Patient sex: M
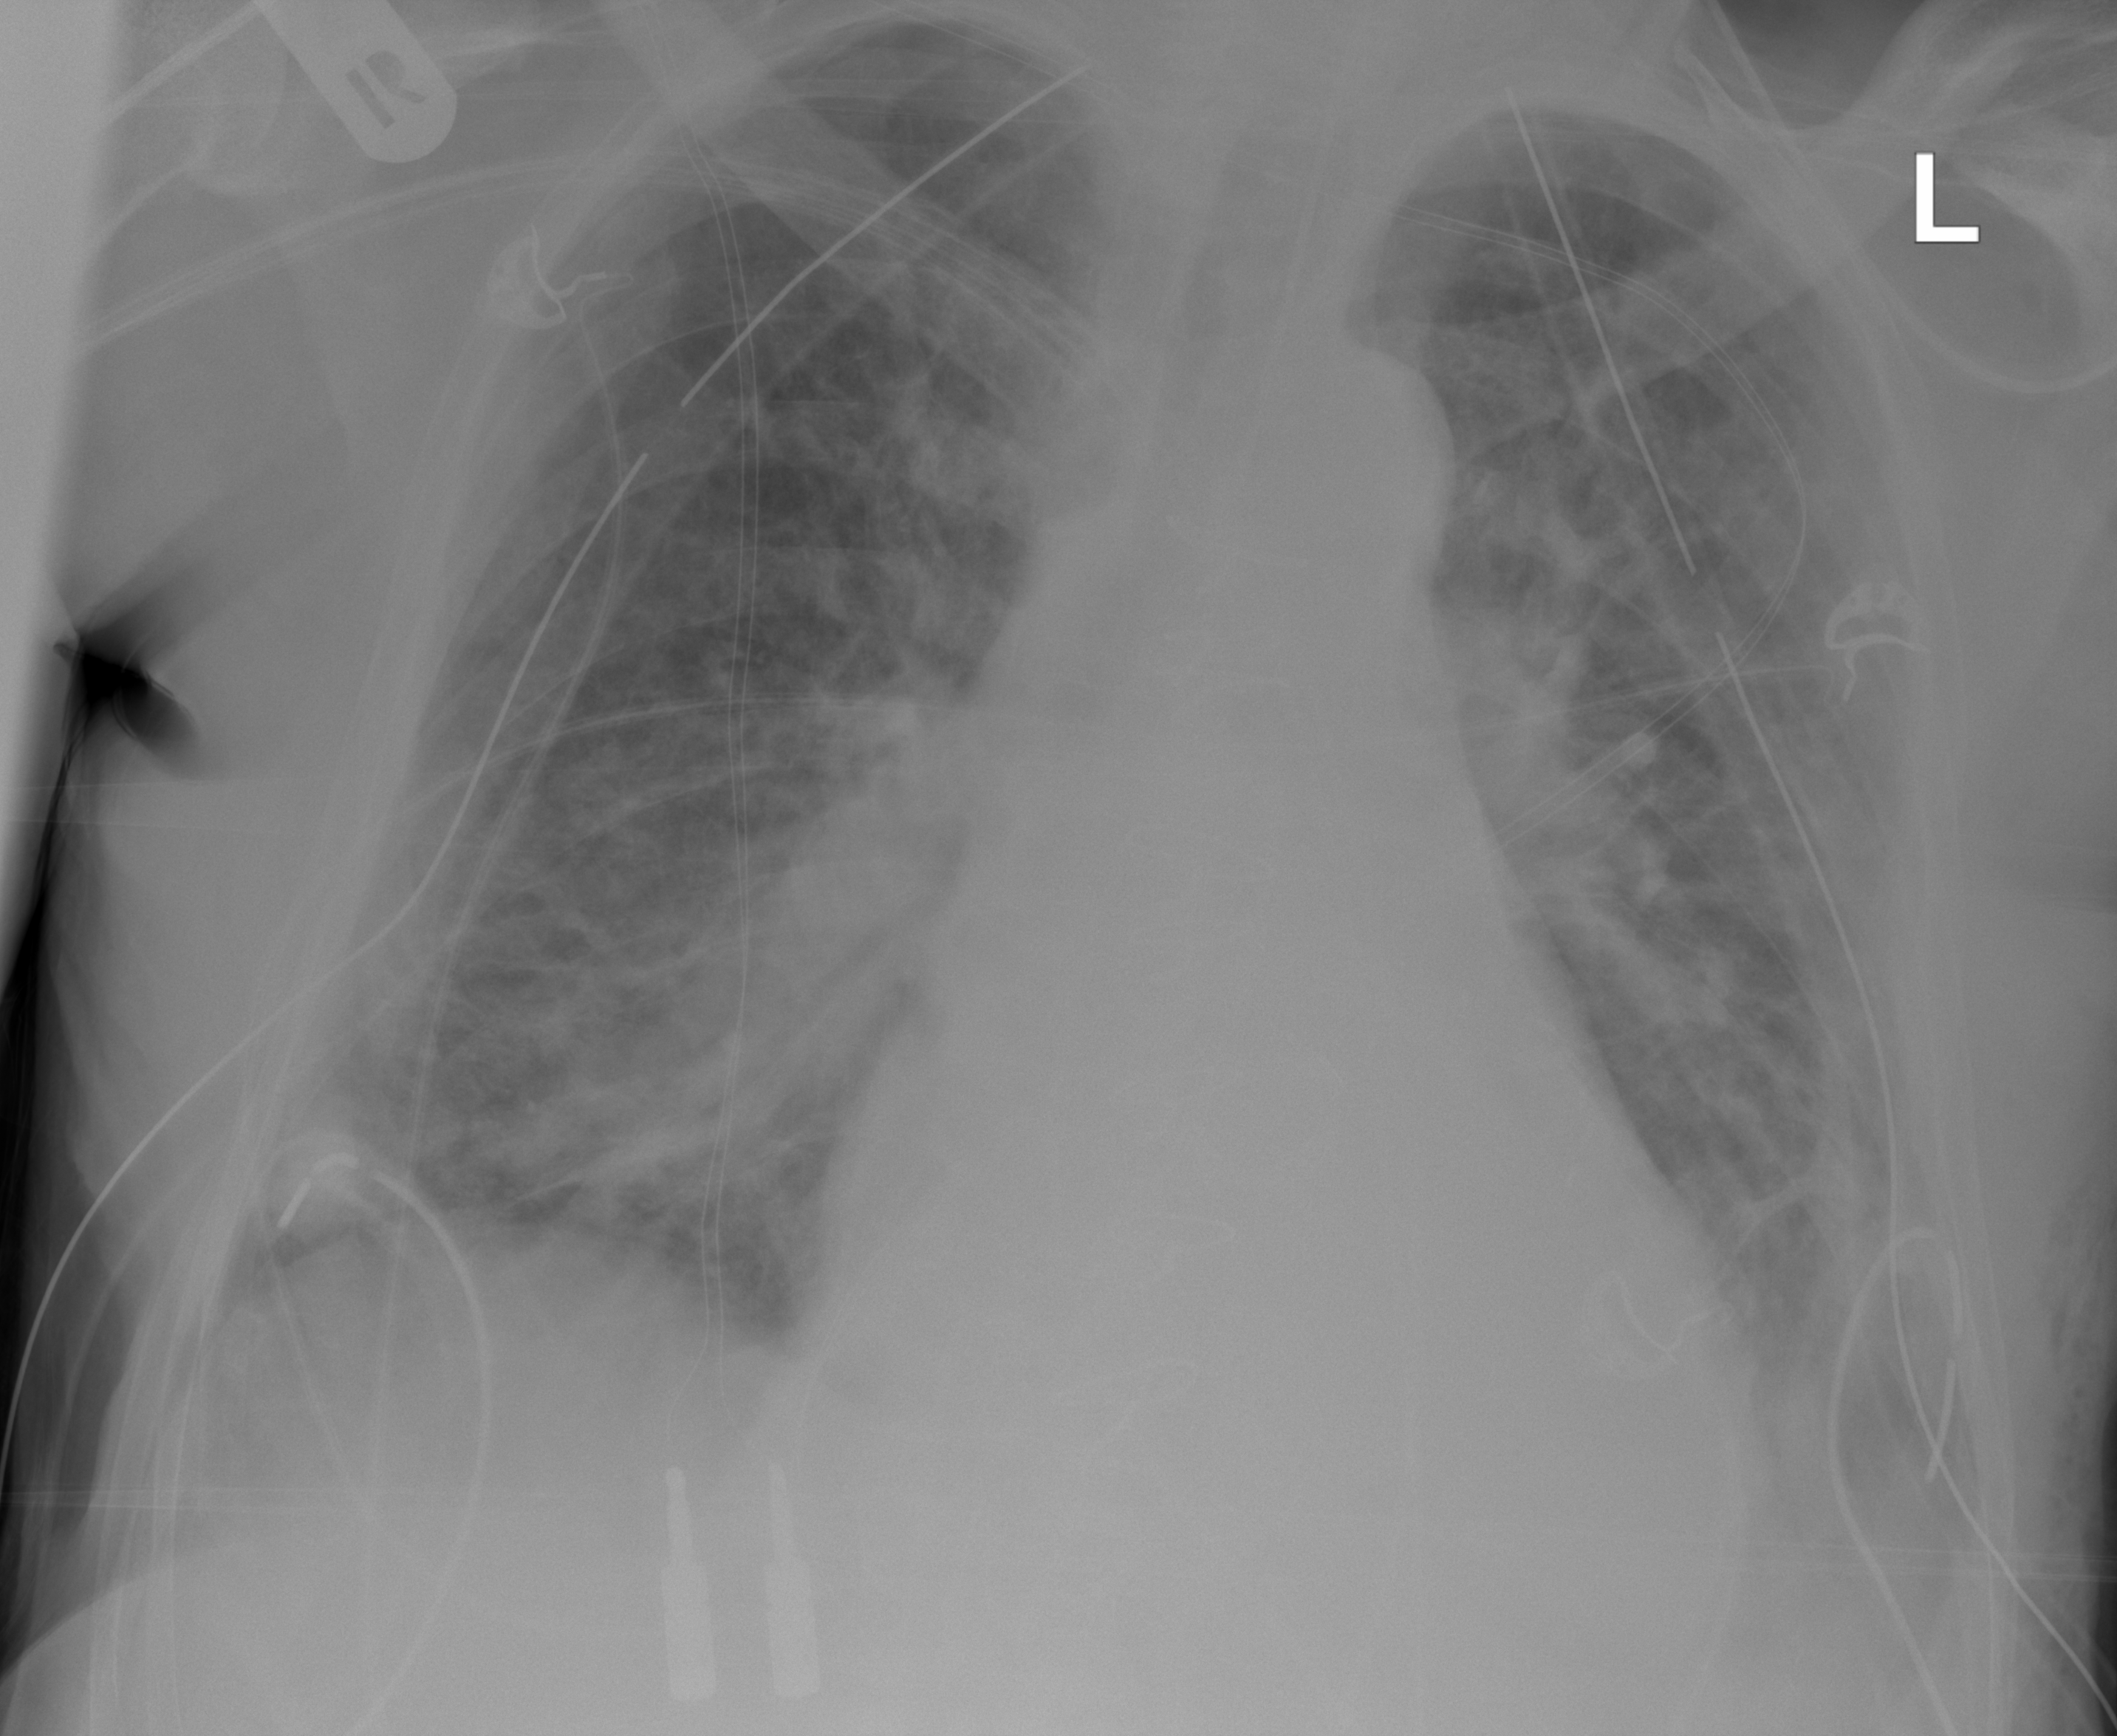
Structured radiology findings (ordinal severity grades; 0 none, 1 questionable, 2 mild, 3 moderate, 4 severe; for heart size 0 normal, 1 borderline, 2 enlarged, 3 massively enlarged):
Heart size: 2
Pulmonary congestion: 2
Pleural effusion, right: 0
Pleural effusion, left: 2
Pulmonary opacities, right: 3
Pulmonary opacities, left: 2
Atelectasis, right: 2
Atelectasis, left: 2